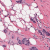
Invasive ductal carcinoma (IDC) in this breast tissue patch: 0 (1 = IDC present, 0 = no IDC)